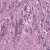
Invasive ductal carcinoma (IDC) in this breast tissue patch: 1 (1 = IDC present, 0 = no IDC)